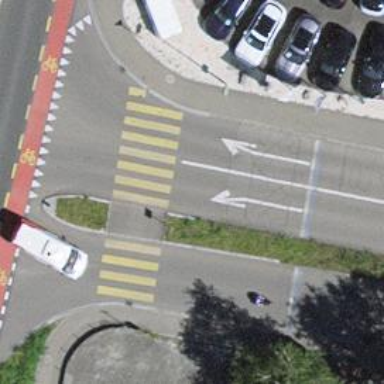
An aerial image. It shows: Uncontrolled zebra crossing on the road.